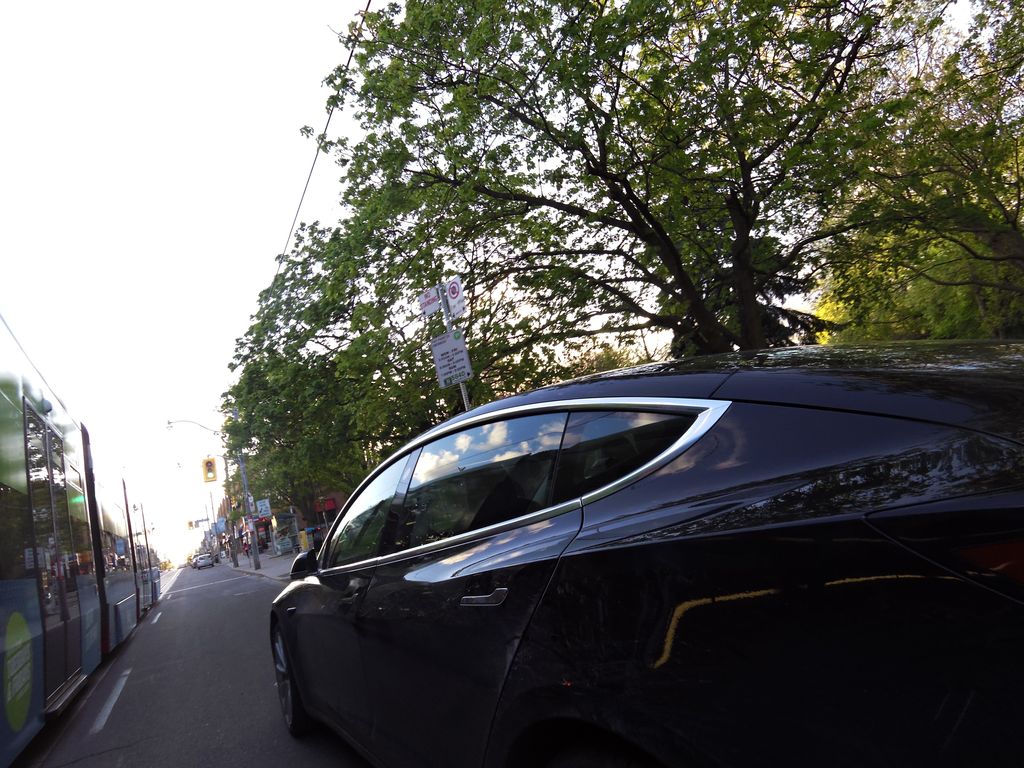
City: toronto